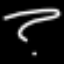
Label: squiggle